Question: ## Question Setup
I am trying to accurately determine the width of a font (Ubuntu Italic), though iText appears to ignore the portion of the last glyph after the horizontal advance as shown in the image below.

The code I used to generate this example is as follows:
'''
Document document = new Document(PageSize.LETTER);
FileOutputStream out = new FileOutputStream(new File("test.pdf"));
PdfWriter writer = PdfWriter.getInstance(document, out);
document.open();
String text = "ff";
Chunk chunk = new Chunk(text, FontFactory.getFont("Ubuntu-Italic.ttf", 72)
Phrase phrase = new Phrase(chunk);
float width = ColumnText.getWidth(phrase);
System.out.println(width + ", " + chunk.getWidthPoint());
PdfPTable table = new PdfPTable(1);
table.setWidthPercentage(100);
table.setTotalWidth(width);
PdfPCell cell = table.getDefaultCell();
cell.setPadding(0);
cell.setUseDescender(true);
cell.setUseAscender(true);
table.addCell(phrase);
float height = table.calculateHeights();
PdfContentByte canvas = writer.getDirectContent();
ColumnText columnText = new ColumnText(canvas);
columnText.setSimpleColumn(36, 756 - height, 36 + width, 756);
columnText.addElement(table);
columnText.go();
document.close();
out.close();
'''
As demonstrated in the code I tried both 'ColumnText.getWidth(phrase)' as well as 'chunk.getWidthPoint()' which both return the same value, with a little bit of floating point difference.
## Question
The code I wrote above simulates a situation in iText where text doesn't wrap correctly to the next line. The problem I'm having is that ColumnText, in the code I am using, is cropped. The issue is that because of the way iText measures text, the ColumnText thinks there is enough room for the 'f' at the right edge when in fact there really isn't, so in my situation it is getting cut off. Is there a way to force ColumnText to measure the width of the font differently so that this doesn't happen?
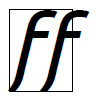
Answer: I ended up solving this by adding padding on the left and right side of the 'PdfPCell' and by increasing the width of the 'ColumnText' equal to the padding I added. That way the text flows the same way and allows for the fact that iText only takes into account the horizontal advance values of the font.